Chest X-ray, PA view. Patient: 55 years old, sex F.
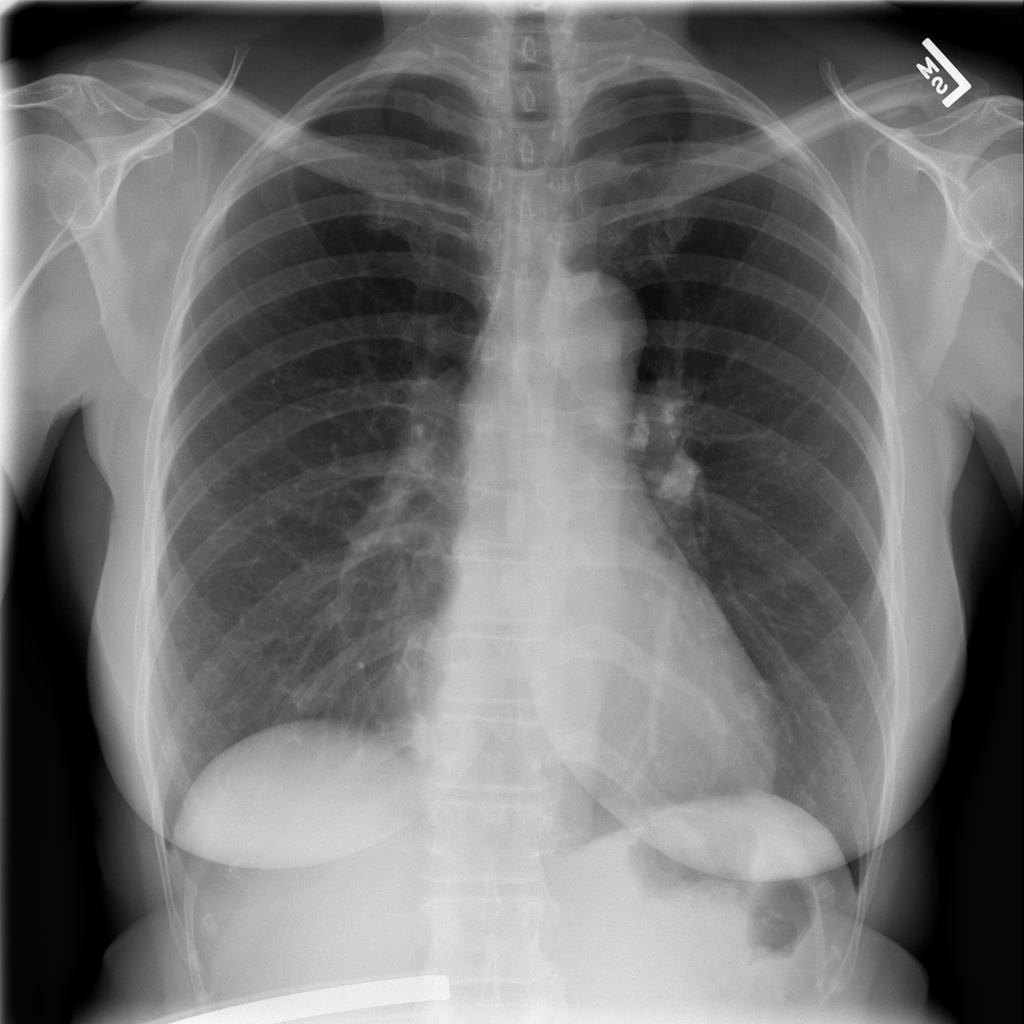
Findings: No Finding